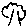
Label: tree